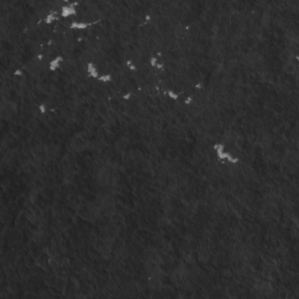
Label: non_frost